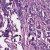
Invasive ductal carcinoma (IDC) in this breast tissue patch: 1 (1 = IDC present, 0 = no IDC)